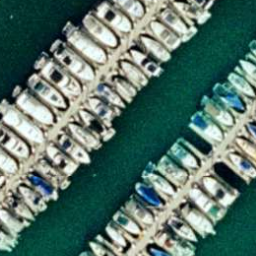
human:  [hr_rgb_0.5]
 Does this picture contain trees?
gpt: no

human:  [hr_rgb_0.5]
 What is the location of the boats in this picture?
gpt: diagonal

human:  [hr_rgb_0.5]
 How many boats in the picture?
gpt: forty-two